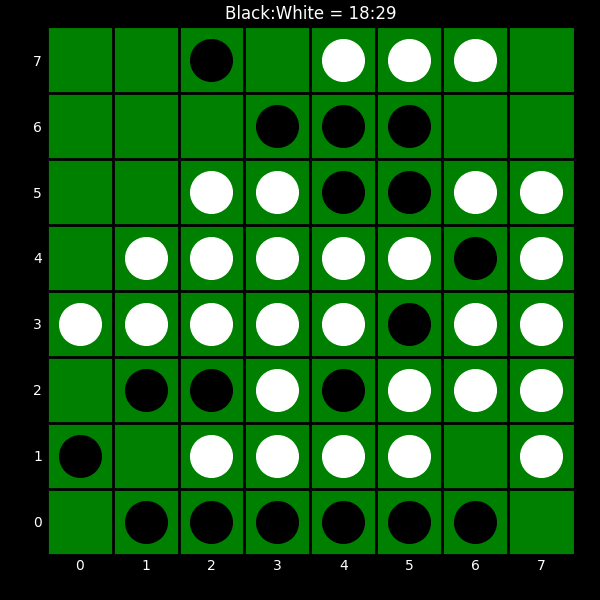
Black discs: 18
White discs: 29